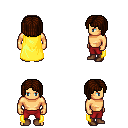
a pixel art fantasy rpg character, male body template, human, tanned skin, yellow cape, red pants, brown pageboy hairstyle, brown shoes, four views (front, back, left, right), 2x2 character sprite sheet, small pixel art, hard edges, no anti-aliasing